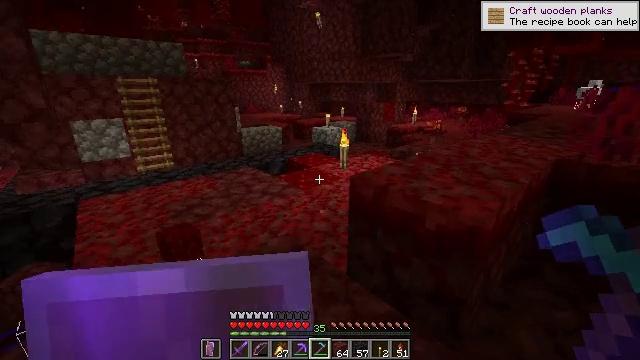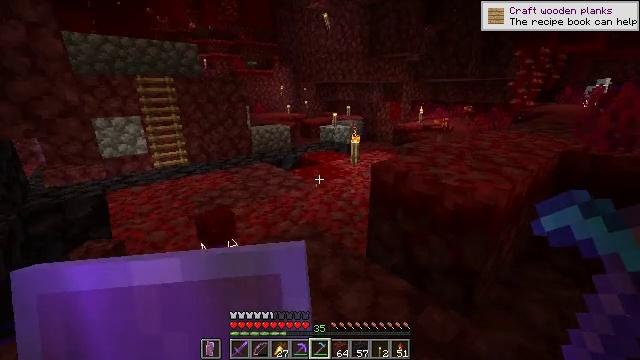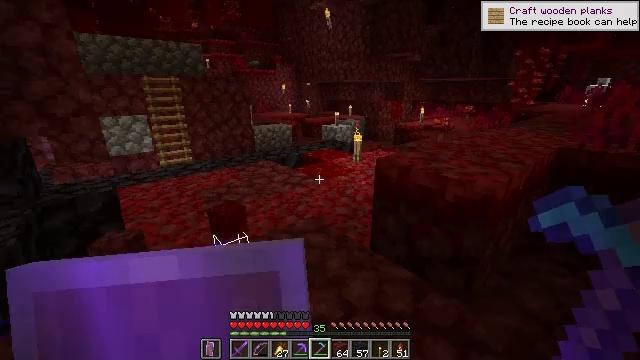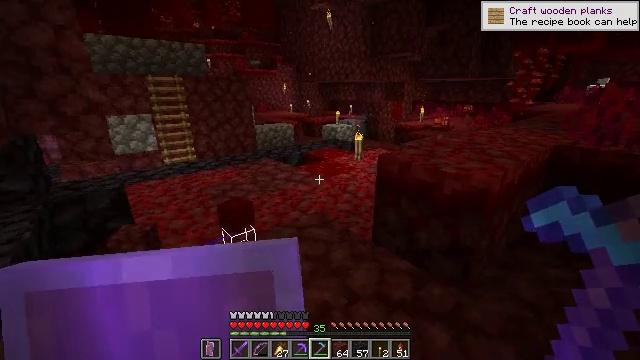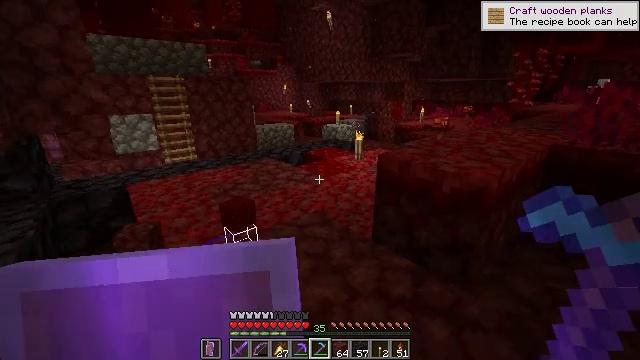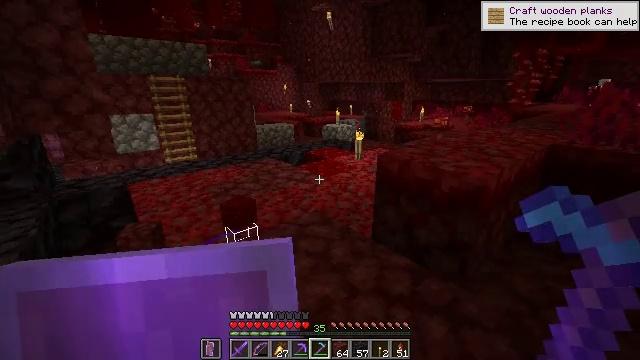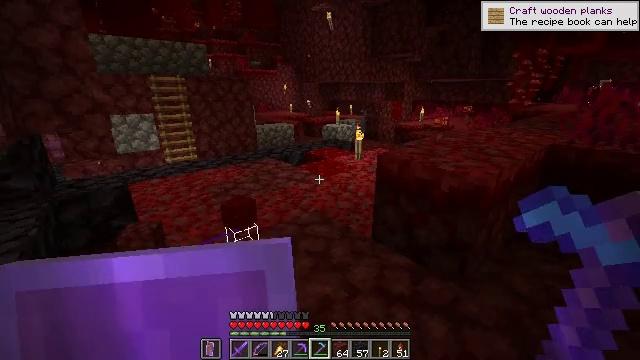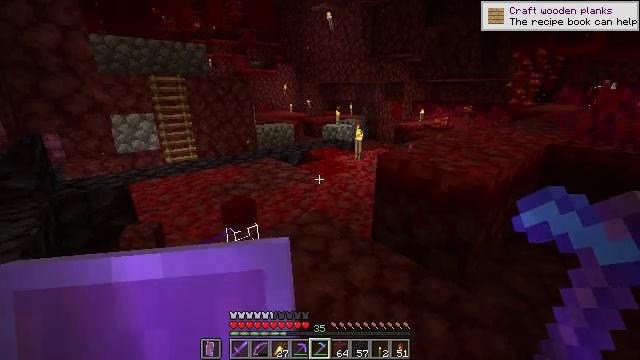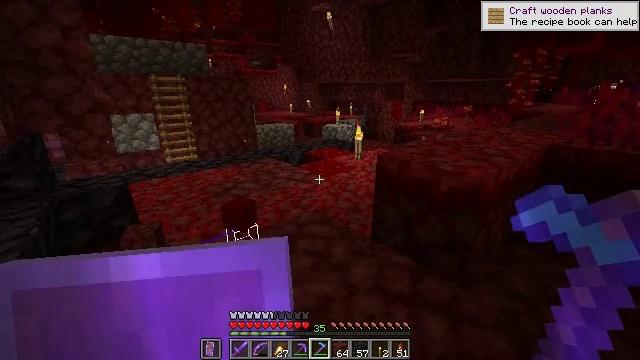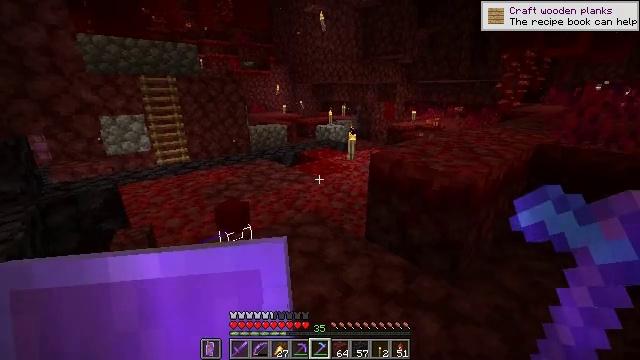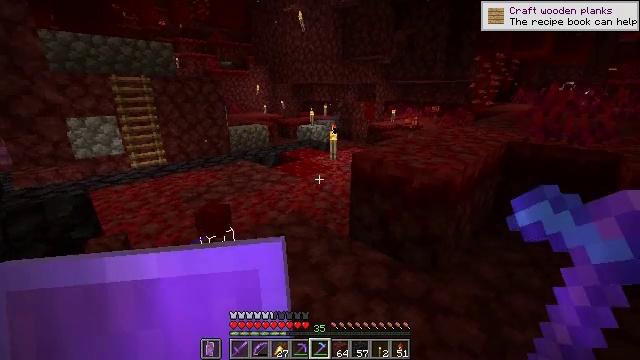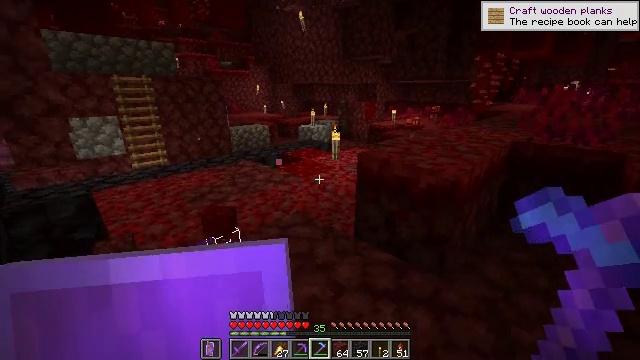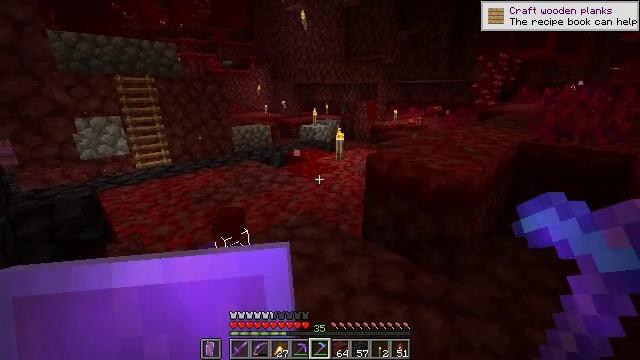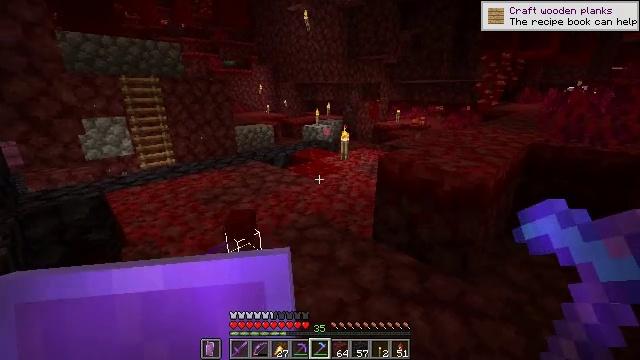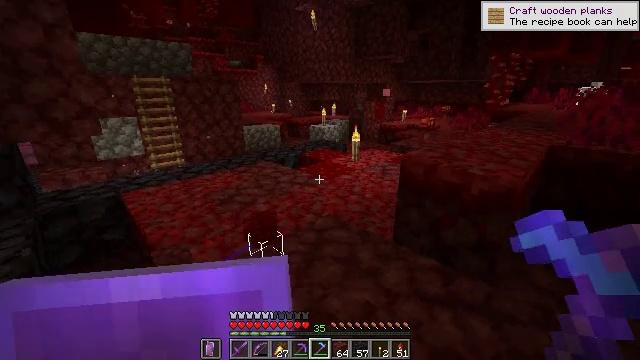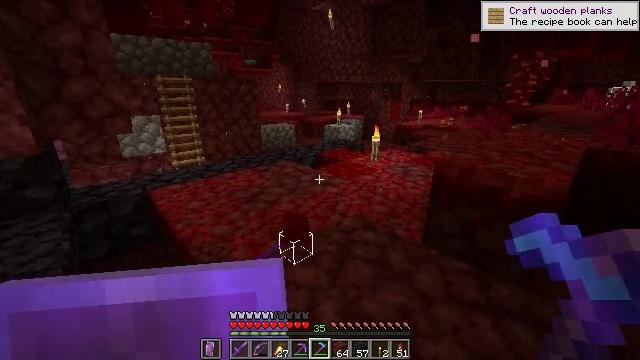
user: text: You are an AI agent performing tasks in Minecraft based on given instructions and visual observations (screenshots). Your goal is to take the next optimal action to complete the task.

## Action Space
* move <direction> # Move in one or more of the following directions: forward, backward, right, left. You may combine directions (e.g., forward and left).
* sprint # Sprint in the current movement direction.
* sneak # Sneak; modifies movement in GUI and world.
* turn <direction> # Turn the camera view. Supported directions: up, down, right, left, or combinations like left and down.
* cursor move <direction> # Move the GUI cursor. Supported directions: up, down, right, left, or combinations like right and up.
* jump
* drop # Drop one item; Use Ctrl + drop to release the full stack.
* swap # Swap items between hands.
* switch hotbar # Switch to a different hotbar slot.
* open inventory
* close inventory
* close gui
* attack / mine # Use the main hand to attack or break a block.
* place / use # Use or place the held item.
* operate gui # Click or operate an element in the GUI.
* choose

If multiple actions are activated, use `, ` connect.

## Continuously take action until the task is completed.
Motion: motion action
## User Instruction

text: Collect crimson nylium to use for building.
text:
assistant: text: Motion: move back
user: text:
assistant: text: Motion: no_op
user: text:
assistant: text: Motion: no_op
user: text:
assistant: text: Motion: no_op
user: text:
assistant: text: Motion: no_op
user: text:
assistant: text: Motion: no_op
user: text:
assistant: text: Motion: no_op
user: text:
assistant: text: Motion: no_op
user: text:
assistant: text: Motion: turn right
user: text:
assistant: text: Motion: turn right
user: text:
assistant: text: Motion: move left
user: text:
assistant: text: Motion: move left
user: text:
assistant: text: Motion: move left
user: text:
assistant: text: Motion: move left
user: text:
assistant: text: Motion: move left, turn left
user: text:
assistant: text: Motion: no_op
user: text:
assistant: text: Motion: move forward
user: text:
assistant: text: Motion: move forward
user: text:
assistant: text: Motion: move forward
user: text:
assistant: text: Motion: move forward, turn left and down
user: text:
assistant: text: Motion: move forward, turn left and down
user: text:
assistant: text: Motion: move forward, turn left and down
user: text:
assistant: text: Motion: move forward, turn left and down
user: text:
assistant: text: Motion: move forward
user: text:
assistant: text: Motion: move forward, turn left and down
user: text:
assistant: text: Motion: move forward
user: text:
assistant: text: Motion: move forward
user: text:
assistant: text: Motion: move forward
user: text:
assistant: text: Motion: move forward
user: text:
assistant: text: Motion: move forward